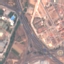
Land use / land cover: Highway